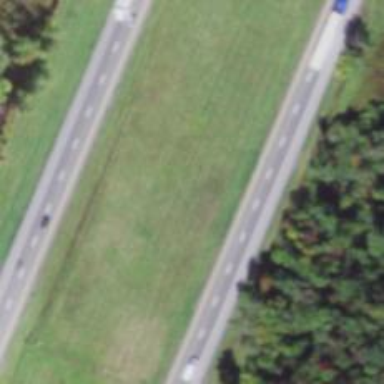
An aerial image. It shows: Asphalt motorway.